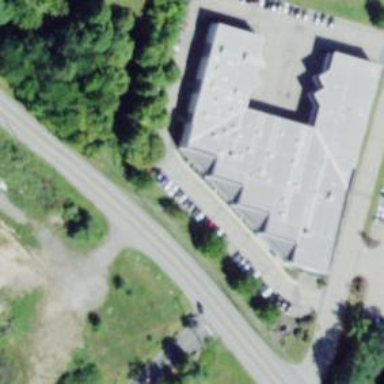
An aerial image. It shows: Office building.